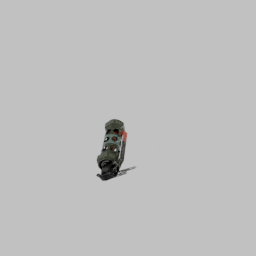
Label: tools